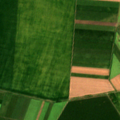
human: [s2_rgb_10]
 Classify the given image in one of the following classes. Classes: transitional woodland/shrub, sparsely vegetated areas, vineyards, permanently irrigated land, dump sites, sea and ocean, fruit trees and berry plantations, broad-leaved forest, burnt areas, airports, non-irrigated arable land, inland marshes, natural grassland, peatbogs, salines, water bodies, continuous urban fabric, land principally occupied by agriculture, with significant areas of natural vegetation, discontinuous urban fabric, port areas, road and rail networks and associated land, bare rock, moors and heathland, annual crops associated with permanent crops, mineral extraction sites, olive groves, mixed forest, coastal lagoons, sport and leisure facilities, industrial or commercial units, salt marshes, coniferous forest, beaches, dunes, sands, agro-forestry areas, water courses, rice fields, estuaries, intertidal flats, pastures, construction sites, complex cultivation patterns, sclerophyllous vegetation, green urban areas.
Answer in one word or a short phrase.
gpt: non-irrigated arable land